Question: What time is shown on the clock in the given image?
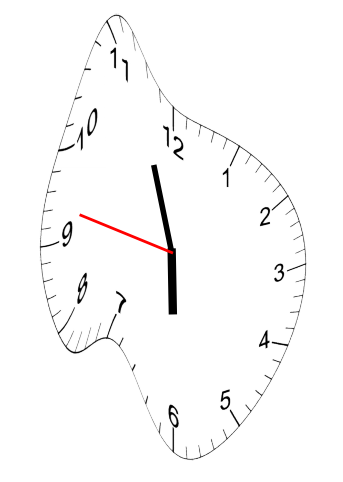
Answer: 05:56:47